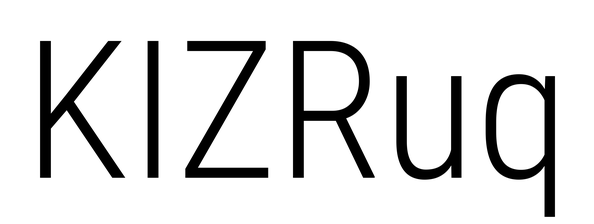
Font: Roboto_Condensed_Light